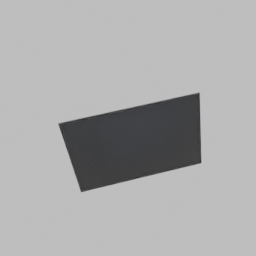
Label: electronics